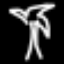
Label: palm tree